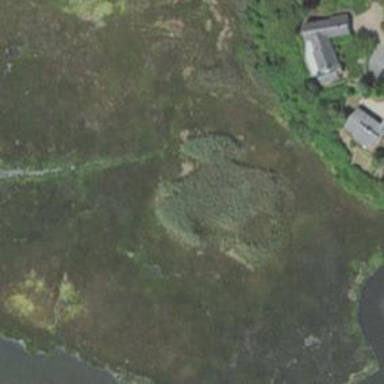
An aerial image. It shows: Wetland area characterized by wet meadow.